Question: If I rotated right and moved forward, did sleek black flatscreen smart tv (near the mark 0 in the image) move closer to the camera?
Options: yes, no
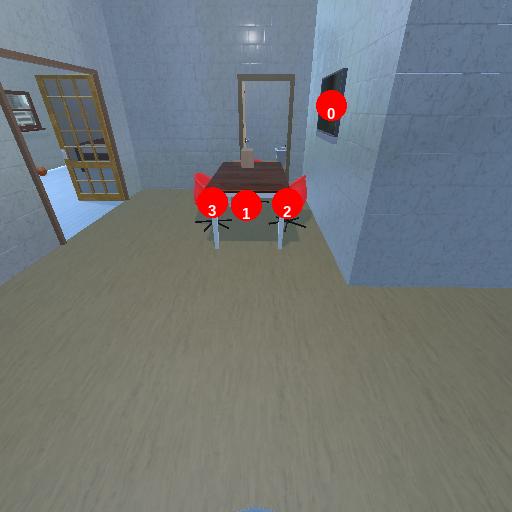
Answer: yes